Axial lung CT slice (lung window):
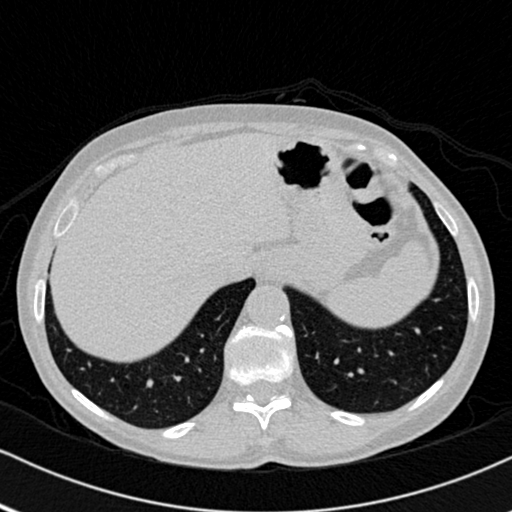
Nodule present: no